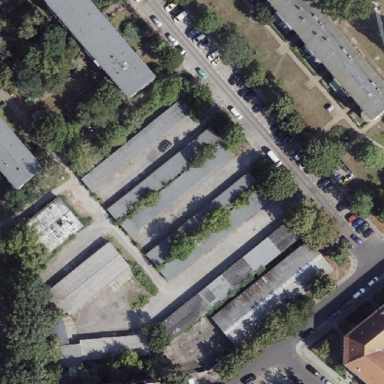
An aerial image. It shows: Garages with flat roofs.